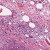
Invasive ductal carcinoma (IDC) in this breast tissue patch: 1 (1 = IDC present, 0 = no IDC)